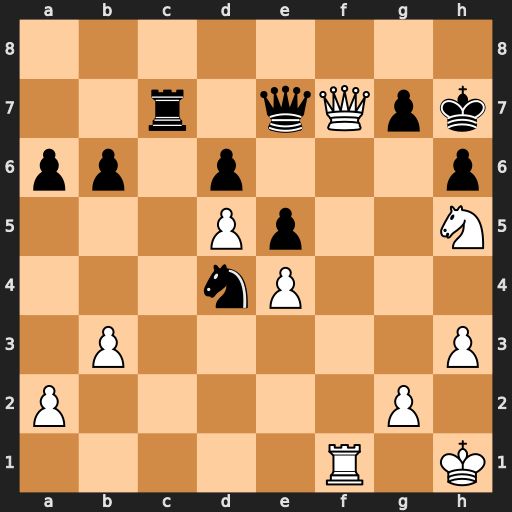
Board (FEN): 8/2r1qQpk/pp1p3p/3Pp2N/3nP3/1P5P/P5P1/5R1K
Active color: w
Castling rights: -
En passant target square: -
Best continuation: Nf6+ Qxf6 Rxf6 Rxf7 Rxf7